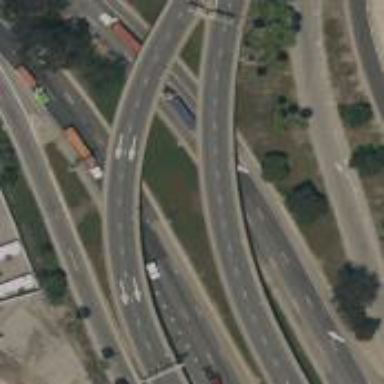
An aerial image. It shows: Bridge for trunk highway with expressway access.